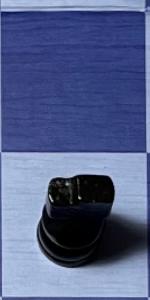
Label: Knight_Black